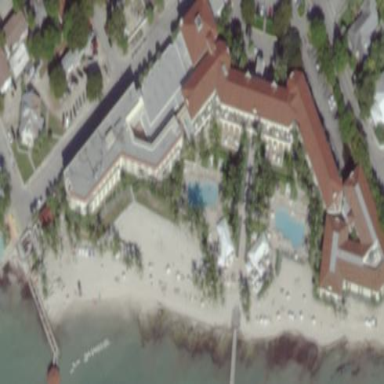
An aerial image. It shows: Hotel building.